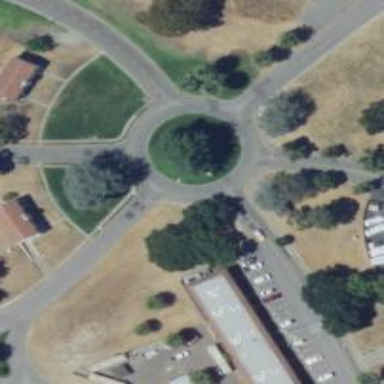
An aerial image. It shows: Residential road that intersects with roundabout.